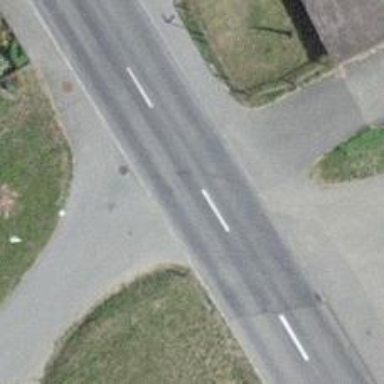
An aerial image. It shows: Tertiary road.